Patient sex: F
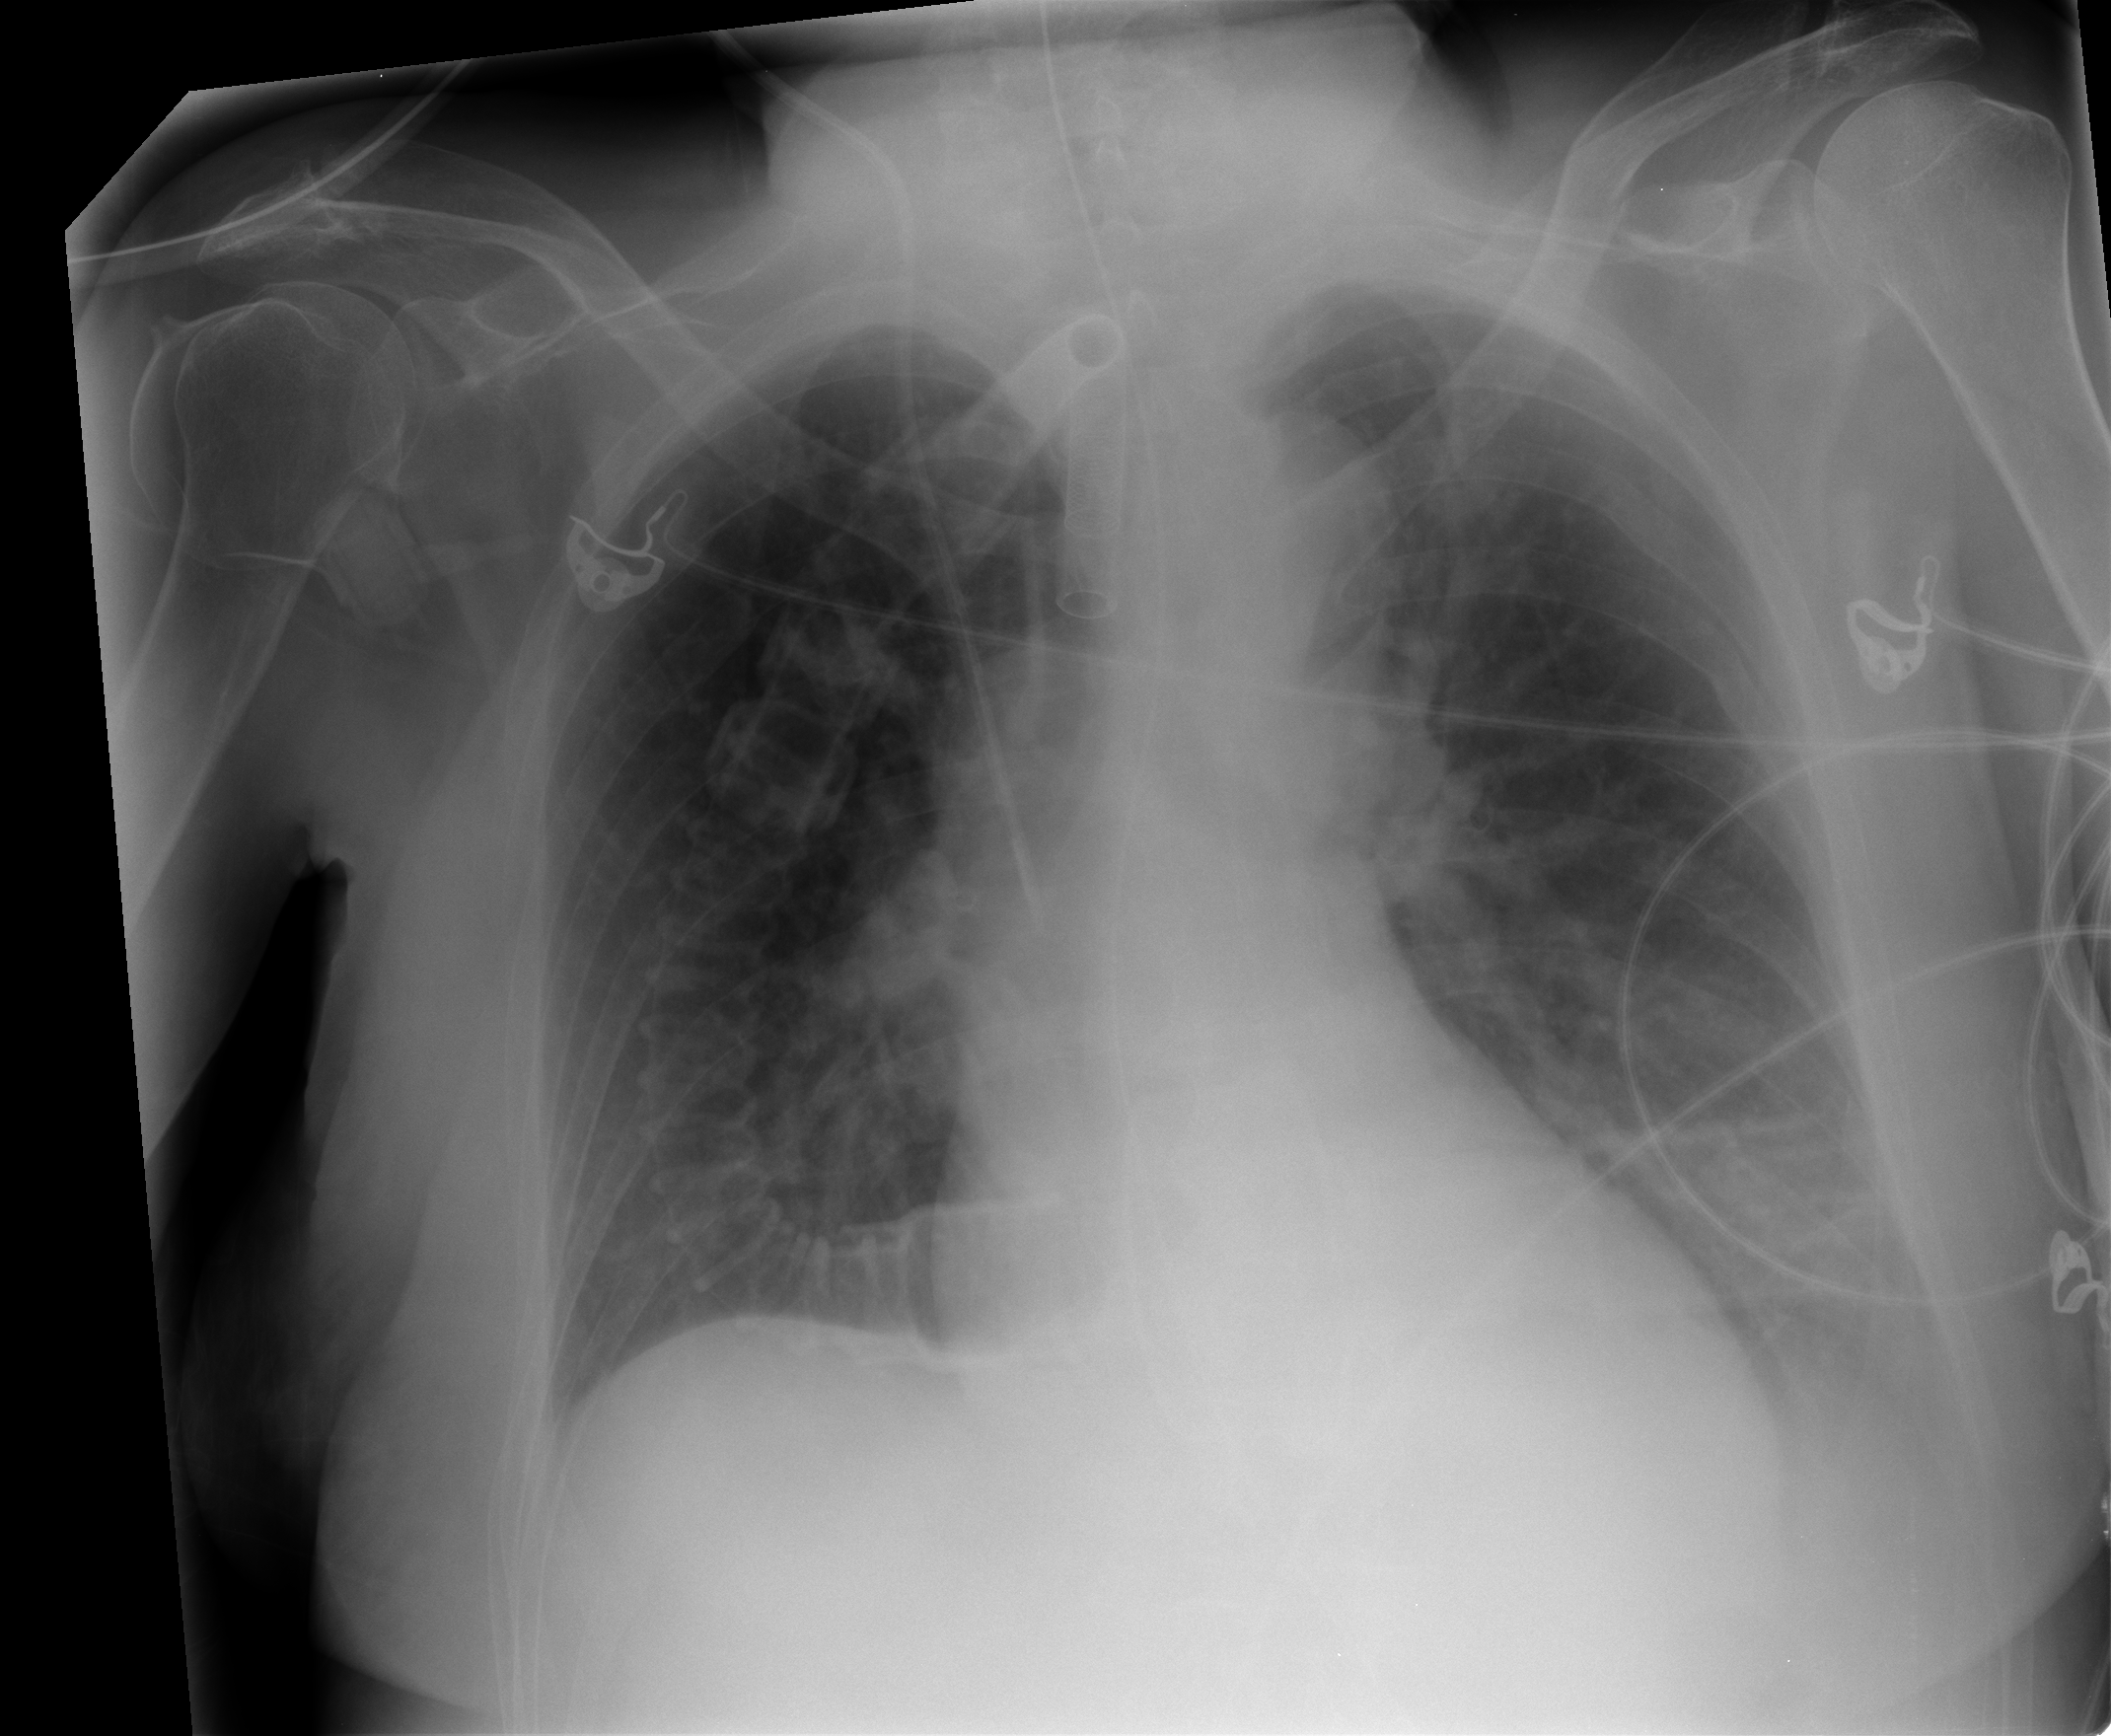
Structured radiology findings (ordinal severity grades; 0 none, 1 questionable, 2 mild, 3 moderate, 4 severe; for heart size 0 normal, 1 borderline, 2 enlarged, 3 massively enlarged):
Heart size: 1
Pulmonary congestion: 1
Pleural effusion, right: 0
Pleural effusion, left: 2
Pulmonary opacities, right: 0
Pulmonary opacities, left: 0
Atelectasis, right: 0
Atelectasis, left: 2